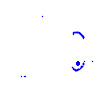
Particle: kaon